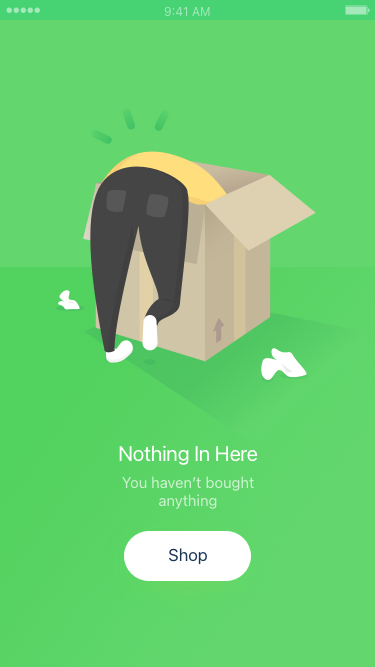
Text in this UI design:
You haven’t bought anything
Nothing In Here
9:41 AM
Shop